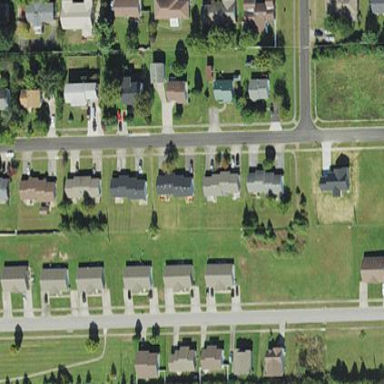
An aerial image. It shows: Sidewalk.